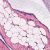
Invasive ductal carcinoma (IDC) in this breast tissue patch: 0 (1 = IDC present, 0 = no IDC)